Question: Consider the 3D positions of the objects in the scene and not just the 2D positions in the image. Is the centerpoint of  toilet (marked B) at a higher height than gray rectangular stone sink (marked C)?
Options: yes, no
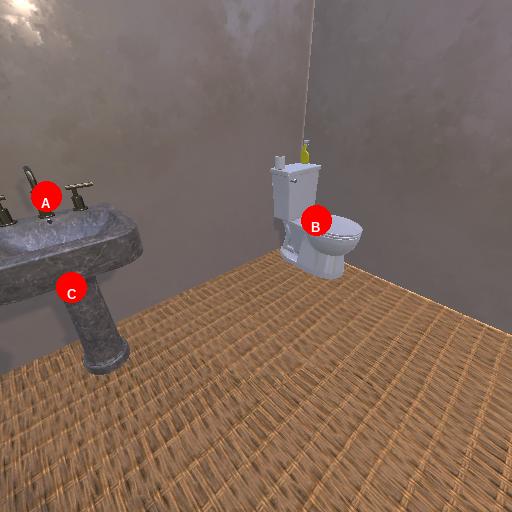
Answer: yes